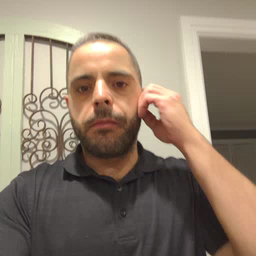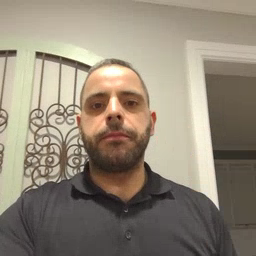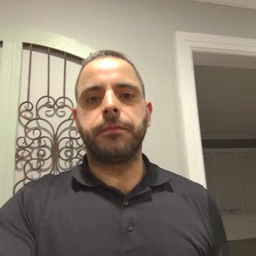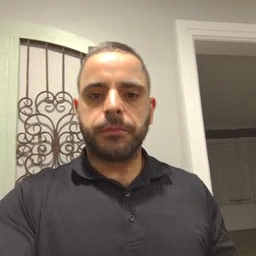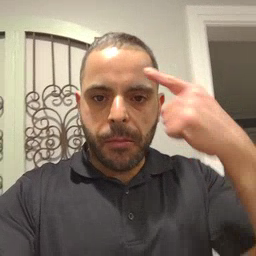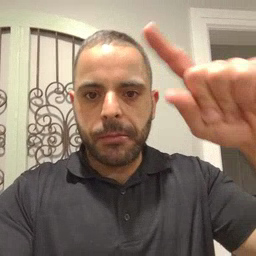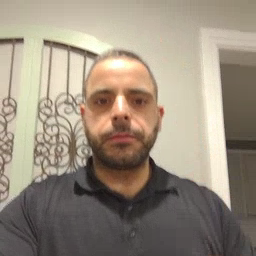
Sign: for